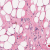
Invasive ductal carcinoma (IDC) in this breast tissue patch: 0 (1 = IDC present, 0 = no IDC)